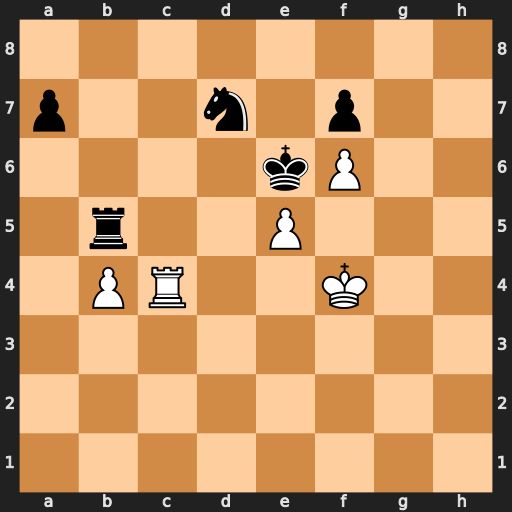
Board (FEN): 8/p2n1p2/4kP2/1r2P3/1PR2K2/8/8/8
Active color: w
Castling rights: -
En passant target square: -
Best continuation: Rc6+ Kd5 Rd6+ Kc4 Rxd7